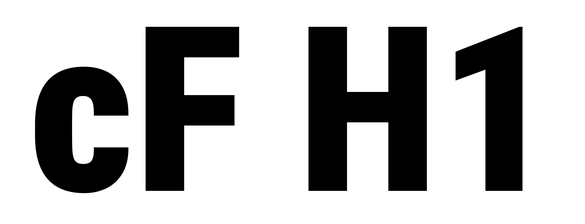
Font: Roboto_Condensed_Black